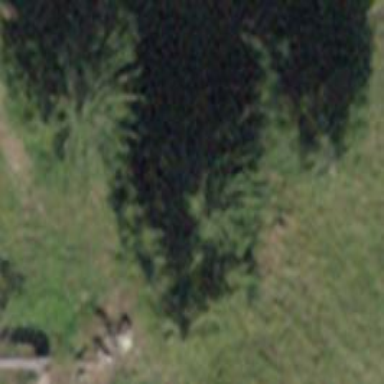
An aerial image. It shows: Forest area.